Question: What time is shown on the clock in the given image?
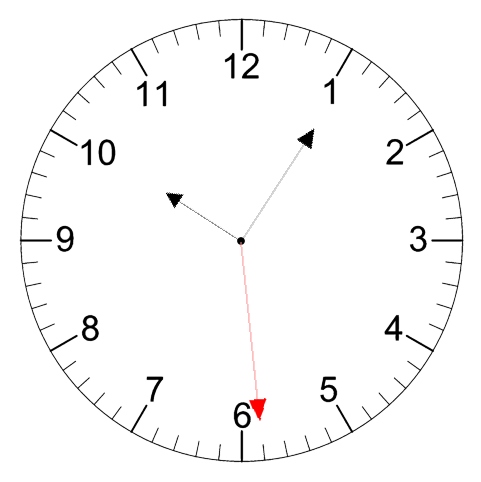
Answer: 10:05:29